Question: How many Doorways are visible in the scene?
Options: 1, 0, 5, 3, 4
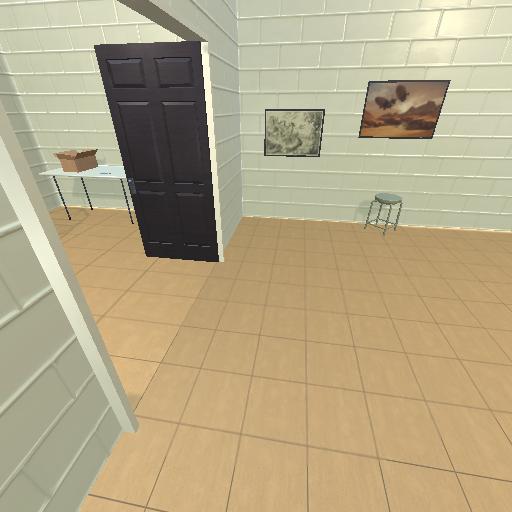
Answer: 1